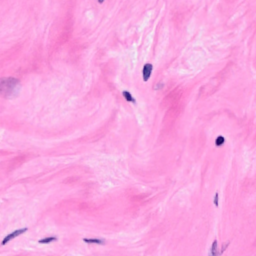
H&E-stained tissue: Breast